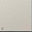
Piece: xx